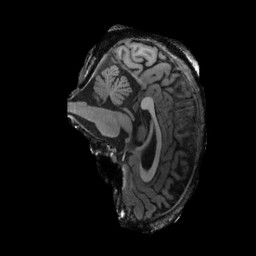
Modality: T1w
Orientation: sagittal
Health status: ill
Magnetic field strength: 3 T